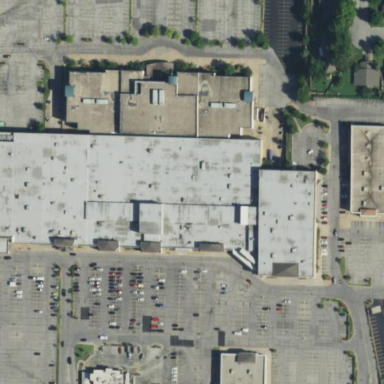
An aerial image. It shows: Retail area categorized as shopping mall.